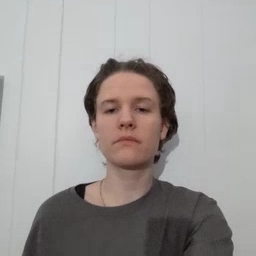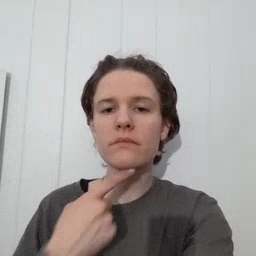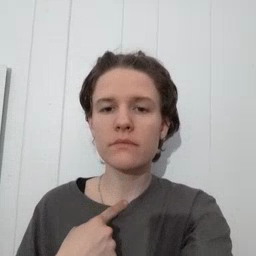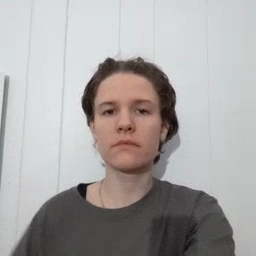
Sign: thirsty